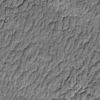
Label: not_dusty